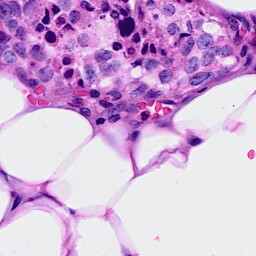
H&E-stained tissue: Breast